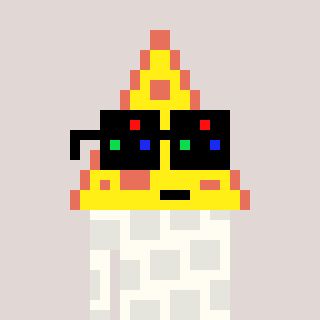
a pixel art character with square black sunglasses, a pizza-shaped head and a grayscale-colored body on a warm background